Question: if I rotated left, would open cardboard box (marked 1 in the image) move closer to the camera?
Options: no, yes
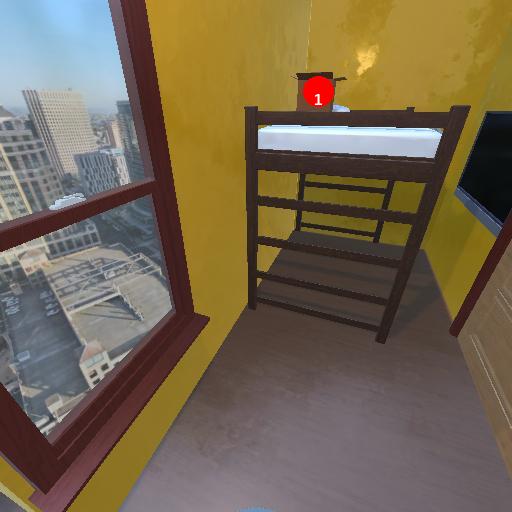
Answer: no